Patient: sex F, age 35
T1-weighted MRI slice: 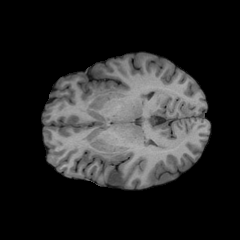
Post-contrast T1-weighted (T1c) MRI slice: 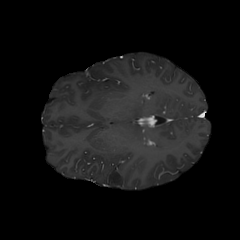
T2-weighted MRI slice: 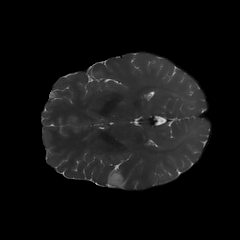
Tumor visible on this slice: yes
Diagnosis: Oligodendroglioma, IDH-mutant, 1p/19q-codeleted
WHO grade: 2